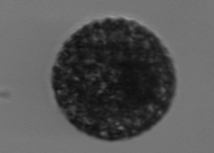
Label: Vicicitus_globosus